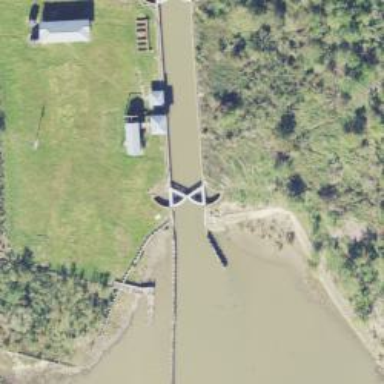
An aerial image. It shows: Lock gate on waterway.